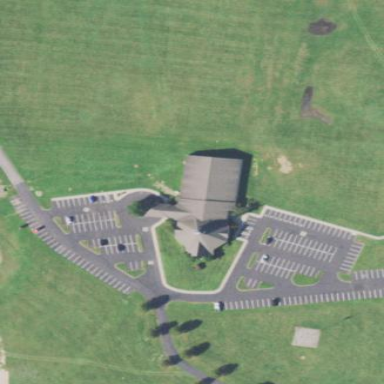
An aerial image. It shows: Beautiful church building.